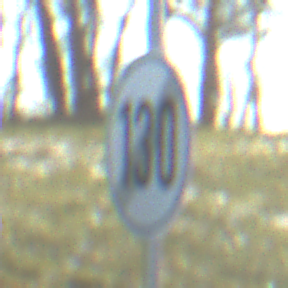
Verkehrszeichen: EndeGeschwindigkeit130
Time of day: MorningAfternoon
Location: Outdoor (Nature)
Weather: Clear
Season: Winter
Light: Natural